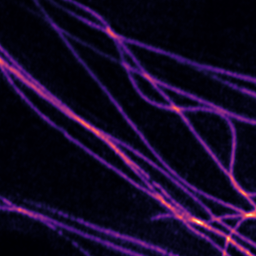
Label: Super-resolution Microtubules image